Lunar surface albedo tile
Center latitude: 26.639
Center longitude: 43.151
Resolution (meters per pixel, mean): 116.53
Tile area (km^2): 13088.64
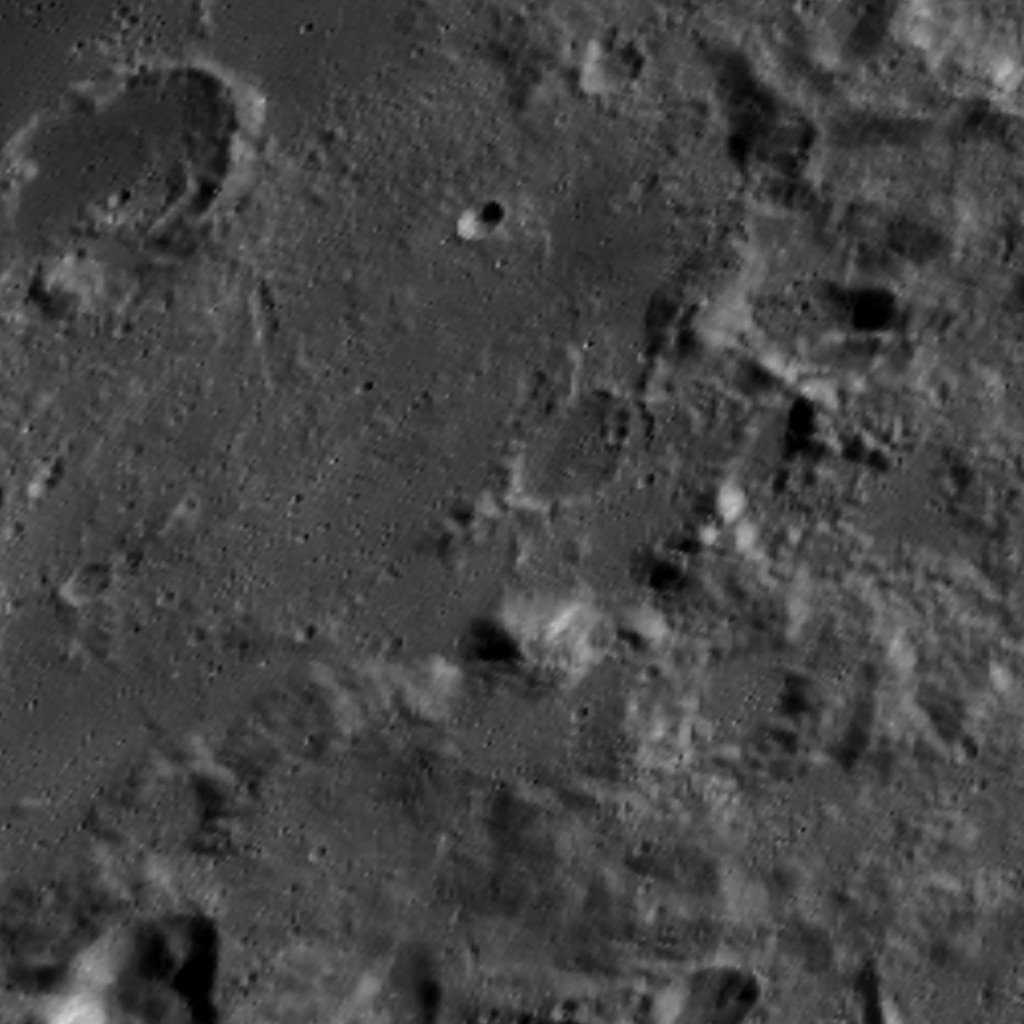